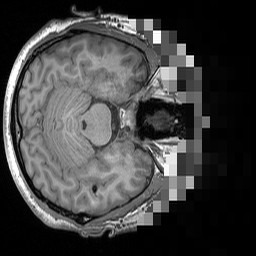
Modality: T1w
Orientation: axial
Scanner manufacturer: siemens
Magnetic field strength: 3 T
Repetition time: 1.5 s
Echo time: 0.00291 s